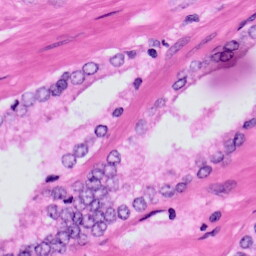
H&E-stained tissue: Prostate